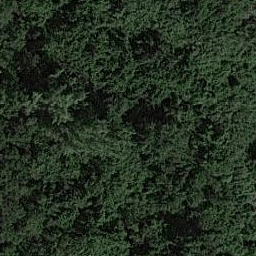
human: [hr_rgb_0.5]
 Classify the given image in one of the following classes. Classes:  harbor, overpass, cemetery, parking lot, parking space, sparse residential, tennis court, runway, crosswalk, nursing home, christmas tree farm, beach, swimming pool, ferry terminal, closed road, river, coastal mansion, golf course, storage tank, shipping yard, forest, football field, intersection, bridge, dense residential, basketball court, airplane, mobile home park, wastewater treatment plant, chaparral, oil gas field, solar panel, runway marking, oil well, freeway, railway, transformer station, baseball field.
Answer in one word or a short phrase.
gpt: forest